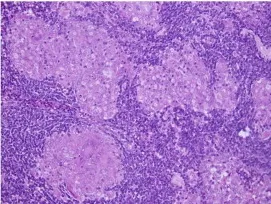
(b) Non-caseating epithelioid granulomas were observed in the pelvic lymph node as well as in the spleen where there were no metastatic lesions (HE).
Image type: pathology (h&e)